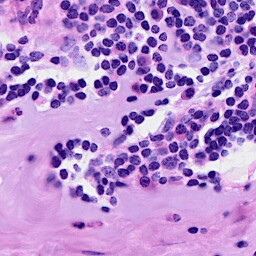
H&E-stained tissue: Breast